Interaction volume radius: 10 \u00c5
Interaction volume height: 20 \u00c5
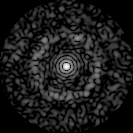
Disorder parameter: 0.8576